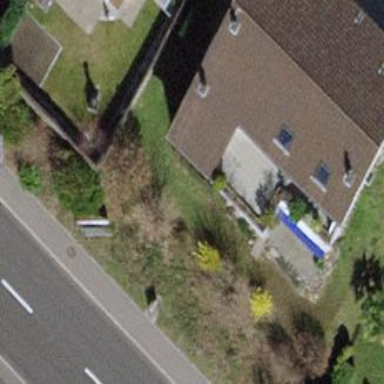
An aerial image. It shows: Semi-detached house.